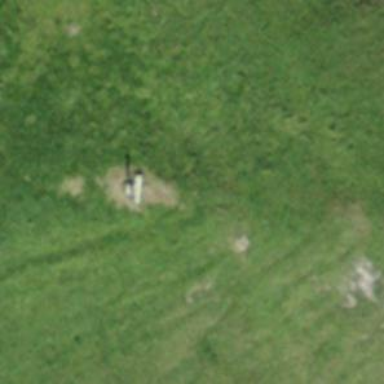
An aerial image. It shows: Wayside cross with historic significance.